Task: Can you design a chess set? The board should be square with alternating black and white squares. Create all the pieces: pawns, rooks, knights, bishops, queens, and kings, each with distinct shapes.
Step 941:
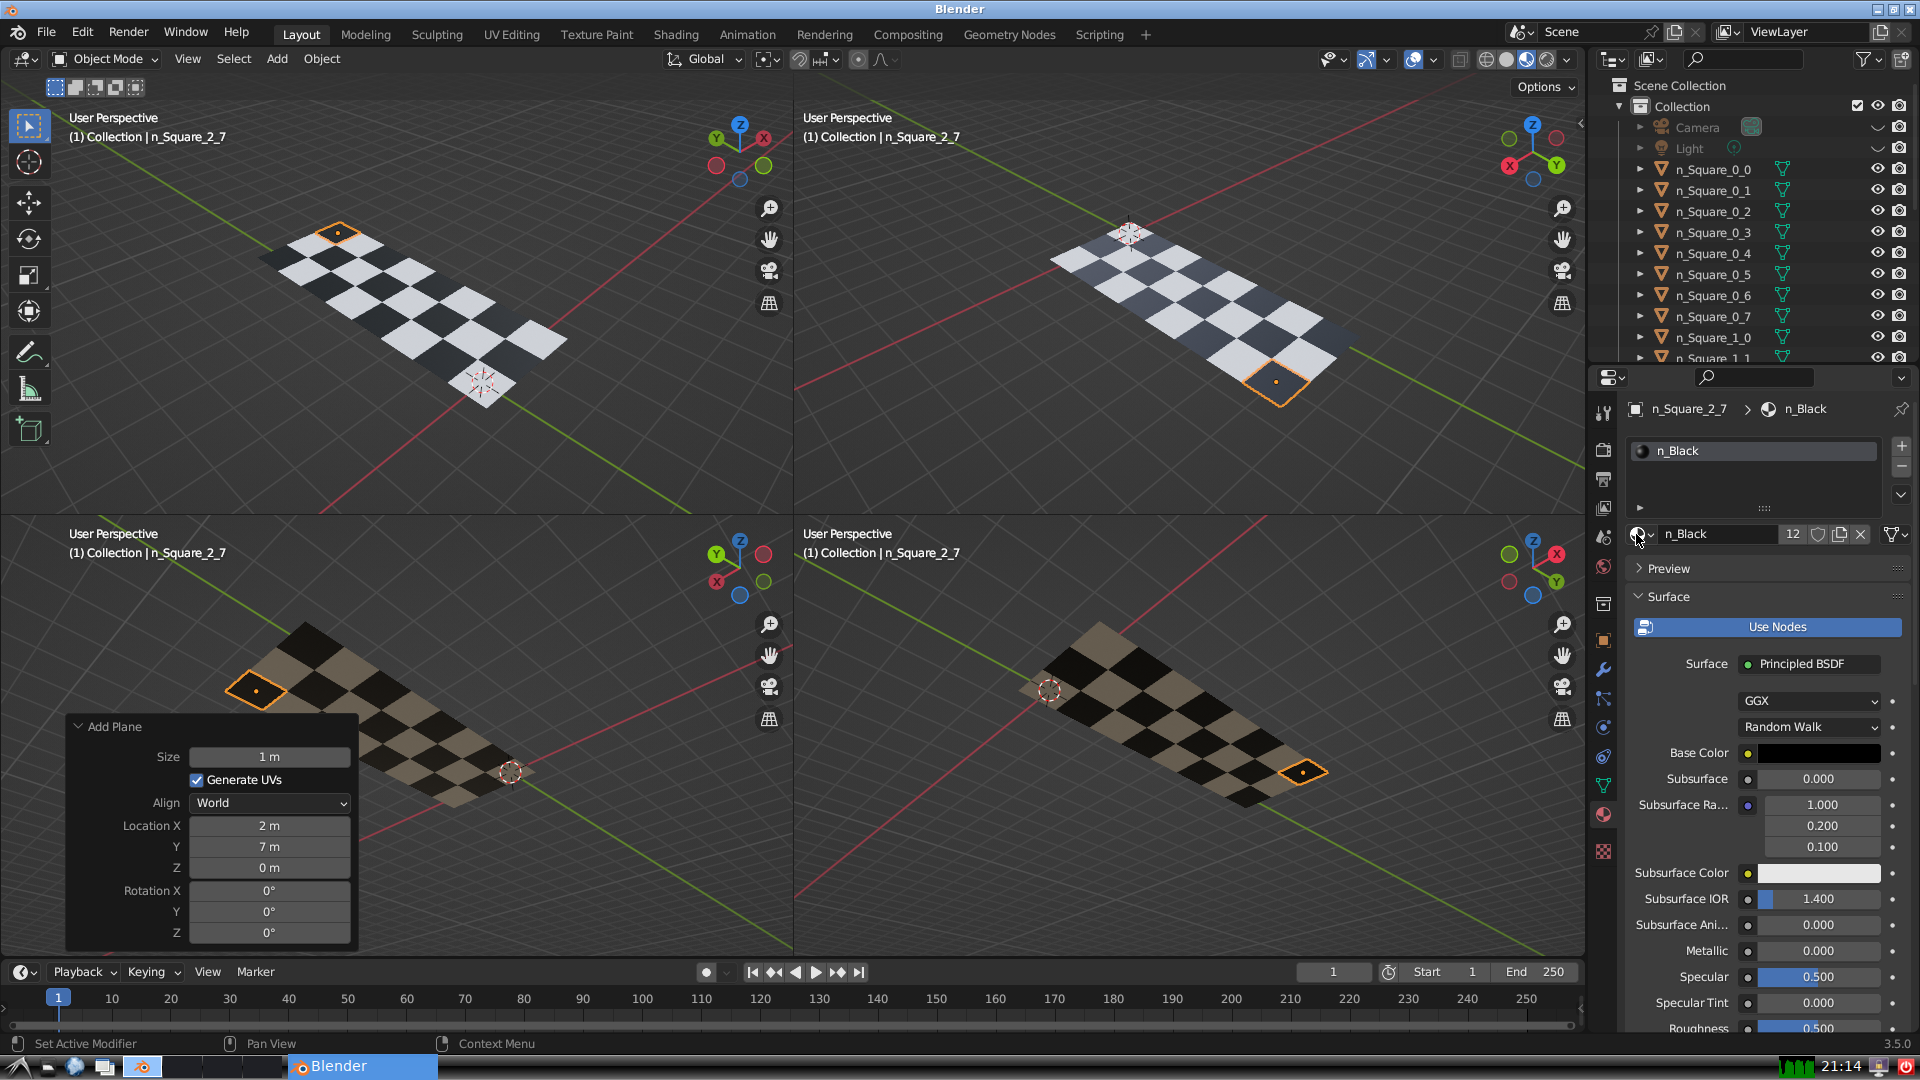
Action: {"mouse_move": [278, 58]}